Question: I create simple Android app (<URL> with latest Android Studio. Code:
'''
public class test_act extends Activity {
private static final int MILLIS_PER_SECOND = 1000;
private static final int SECONDS_TO_COUNTDOWN = 30;
private android.widget.TextView countdownDisplay;
private android.os.CountDownTimer timer;
@Override
public void onCreate(Bundle savedInstanceState) {
super.onCreate(savedInstanceState);
setContentView(R.layout.full_act);
countdownDisplay = (android.widget.TextView) findViewById(R.id.time_display_box);
android.widget.Button startButton = (android.widget.Button) findViewById(R.id.startbutton);
startButton.setOnClickListener(new View.OnClickListener() {
public void onClick(View view) {
try {
showTimer(SECONDS_TO_COUNTDOWN * MILLIS_PER_SECOND);
} catch (NumberFormatException e) {
// method ignores invalid (non-integer) input and waits
// for something it can use
}
}
});
}
private void showTimer(int countdownMillis) {
if(timer != null) { timer.cancel(); }
timer = new android.os.CountDownTimer(countdownMillis, MILLIS_PER_SECOND) {
@Override
public void onTick(long millisUntilFinished) {
countdownDisplay.setText("counting down: " +
millisUntilFinished / MILLIS_PER_SECOND);
}
@Override
public void onFinish() {
countdownDisplay.setText("KABOOM!");
}
}.start();
}
}
'''
My XML:
'''
<RelativeLayout xmlns:android="http://schemas.android.com/apk/res/android"
xmlns:tools="http://schemas.android.com/tools"
android:layout_width="match_parent"
android:layout_height="match_parent" >
<TextView
android:id="@+id/time_display_box"
android:layout_width="wrap_content"
android:layout_height="wrap_content"
android:layout_alignParentTop="true"
android:layout_centerHorizontal="true"
android:layout_marginTop="60dp"
android:text="@string/_00_30"
android:textAppearance="?android:attr/textAppearanceLarge"/>
<Button
android:id="@+id/startbutton"
android:layout_width="wrap_content"
android:layout_height="wrap_content"
android:layout_below="@+id/time_display_box"
android:layout_centerHorizontal="true"
android:layout_marginTop="41dp"
android:text="@string/start" />
</RelativeLayout>
'''
In emulator it's good working. But on my Galaxy S2 with CyanogenMod10.1(Android 4.2.2) app wrong updating TextView. Screenshot:

How I can resolve this problem?
upd: after screen rotate TextView is updating once.
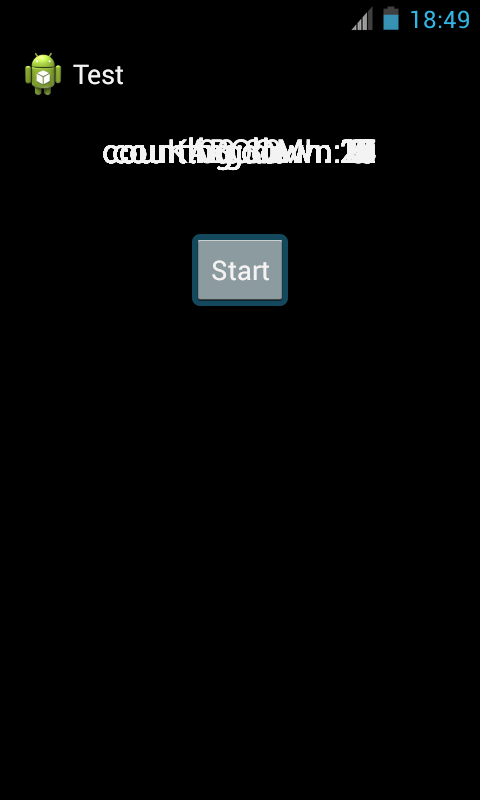
Answer: You might want to try invalidating your layout every time it is updated. I am guessing with how often the text is being updated the phone is not having enough time to redraw the layout. This would also explain why it works when you rotate your phone, because then the layout is forced to update.
'''
countdownDisplay.invalidate();
'''
Let me know if that does not work.